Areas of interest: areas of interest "Old Zhuang Hemp Cotton"
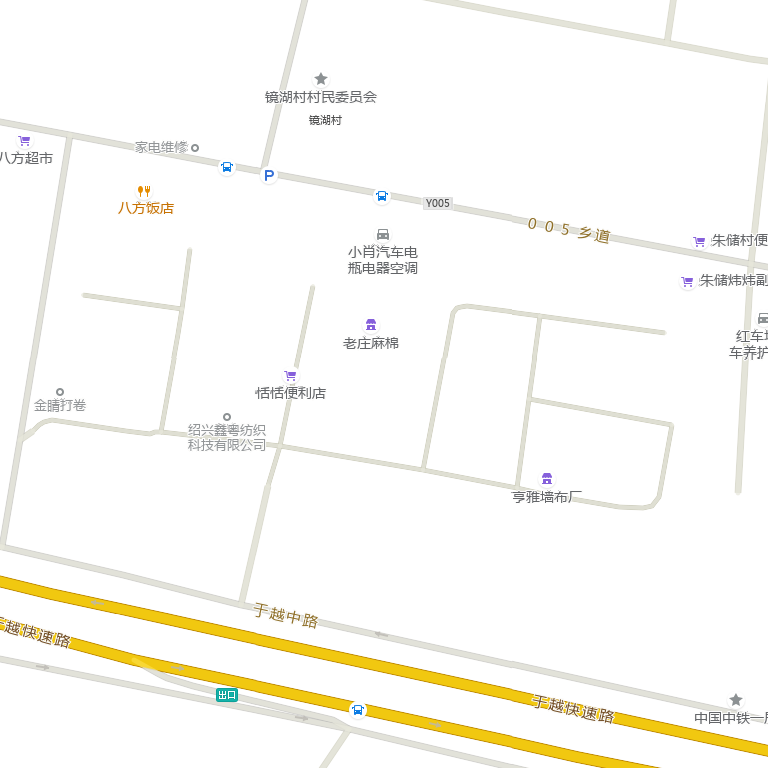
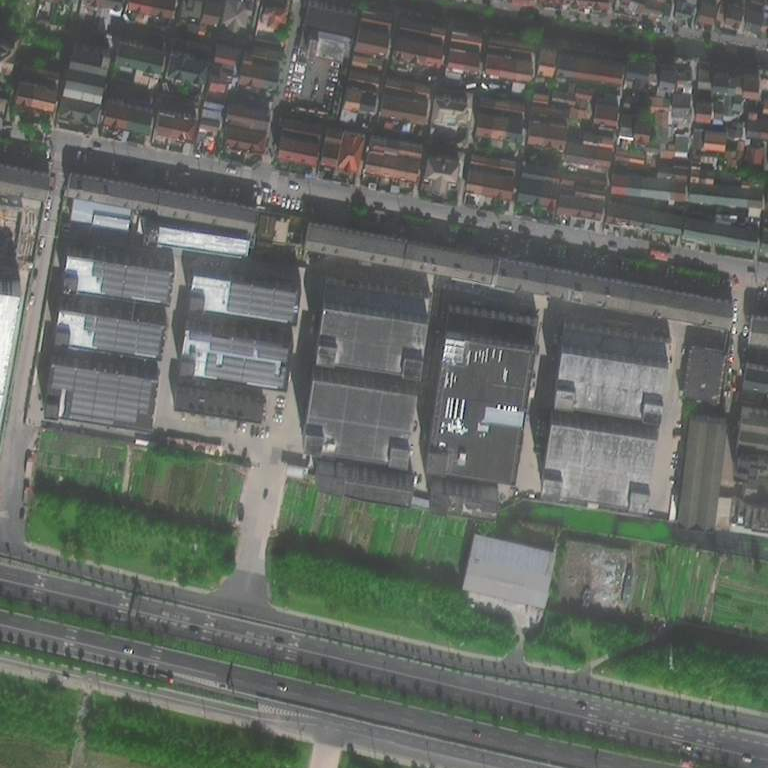